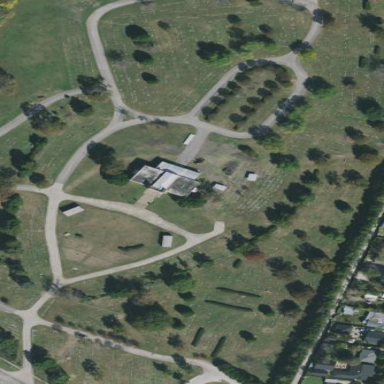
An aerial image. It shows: Cemetery with graves.